Field crop: maize
Growth stage: 2
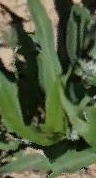
Species: maize